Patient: sex F, age 54
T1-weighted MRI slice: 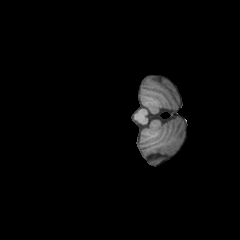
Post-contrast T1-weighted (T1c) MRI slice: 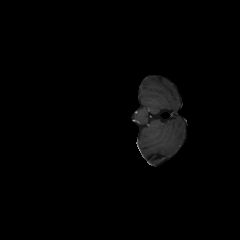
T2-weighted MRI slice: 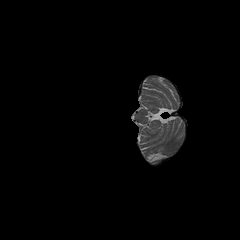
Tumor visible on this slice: no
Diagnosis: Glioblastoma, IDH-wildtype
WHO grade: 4